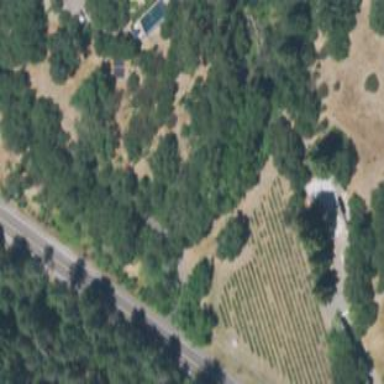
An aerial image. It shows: Vineyard where grapes are grown.